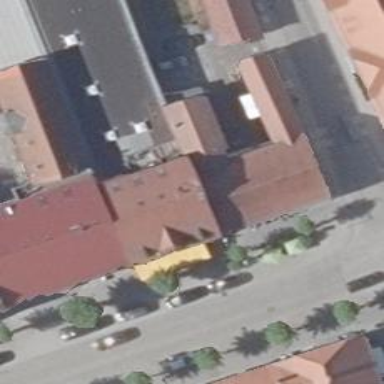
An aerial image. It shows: Cafe.